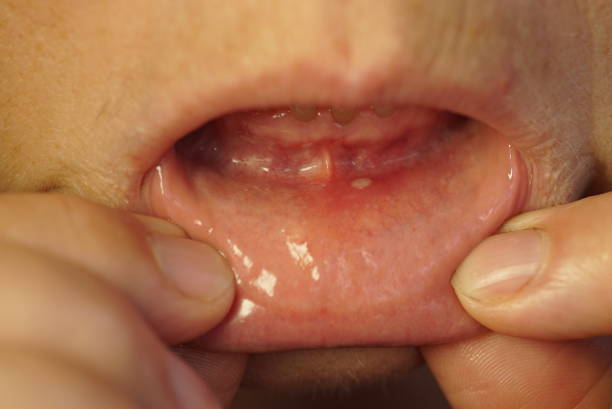
Condition: Mouth Ulcer